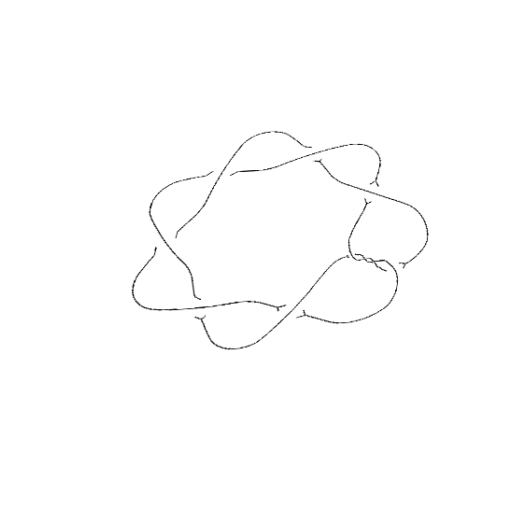
Crossing number: 10